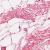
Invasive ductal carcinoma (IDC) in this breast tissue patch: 0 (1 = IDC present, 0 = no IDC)